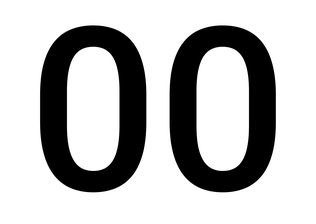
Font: Roboto_Medium